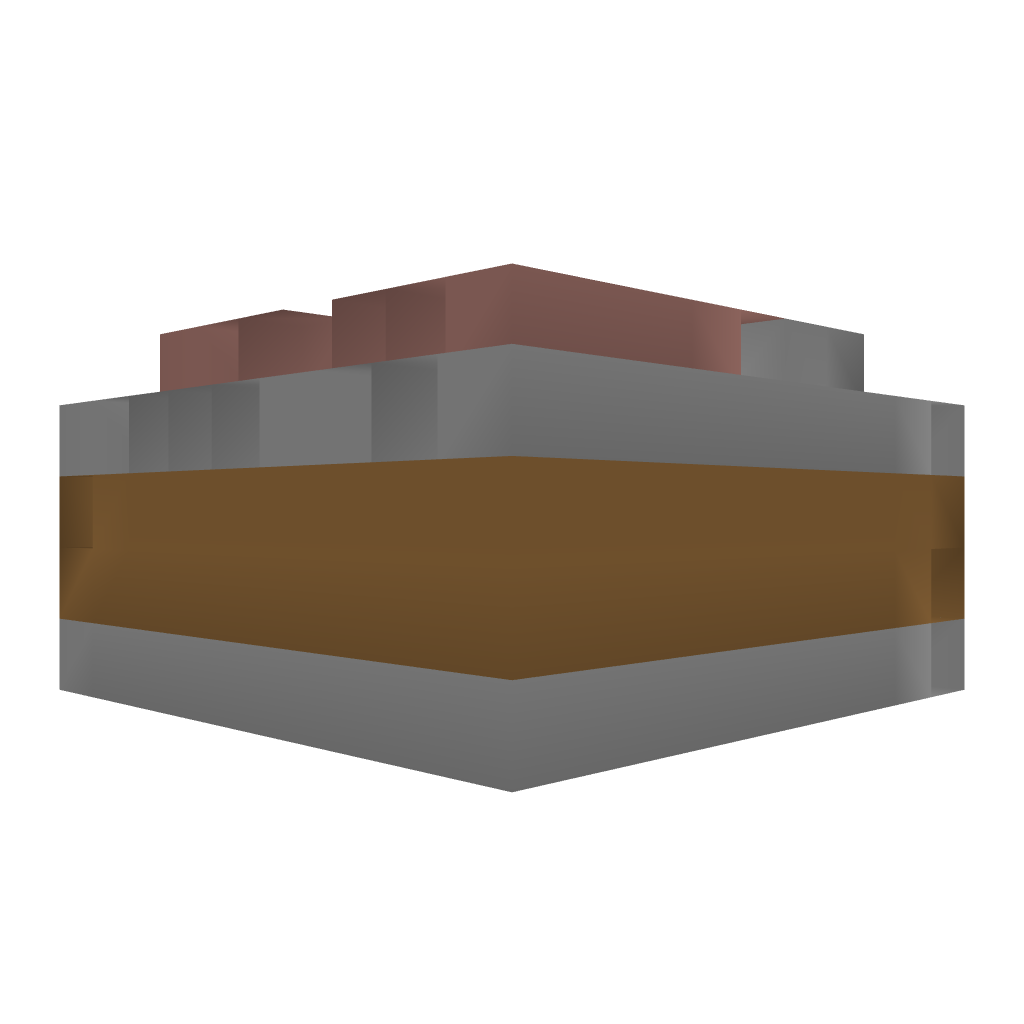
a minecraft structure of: Cobblegen very tiny build of 5 blocks high